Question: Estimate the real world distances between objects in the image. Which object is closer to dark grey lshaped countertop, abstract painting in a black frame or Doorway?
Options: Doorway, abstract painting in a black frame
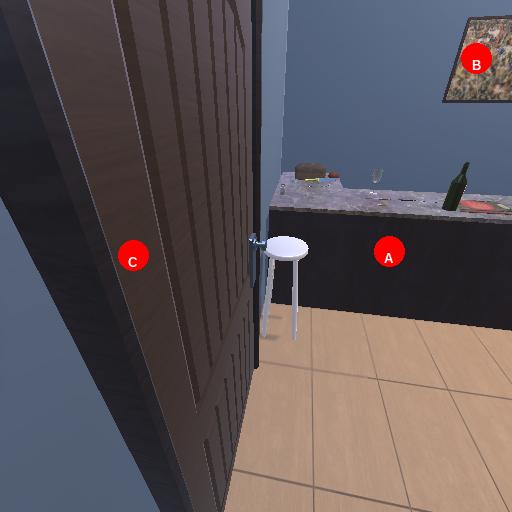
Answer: Doorway